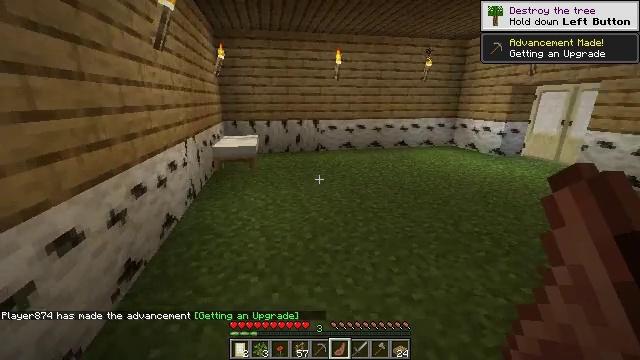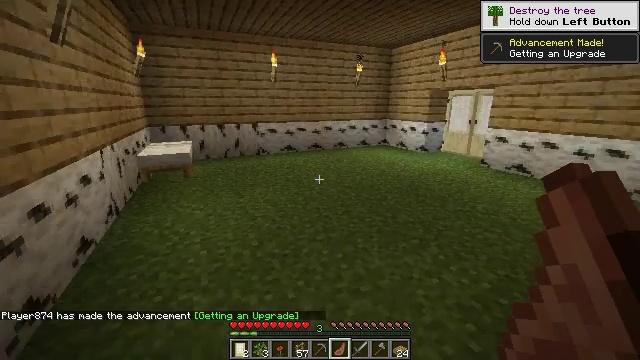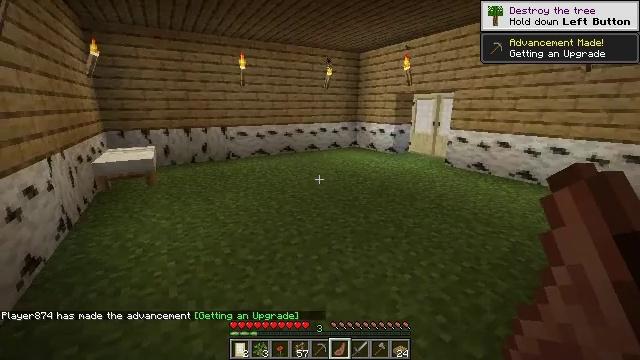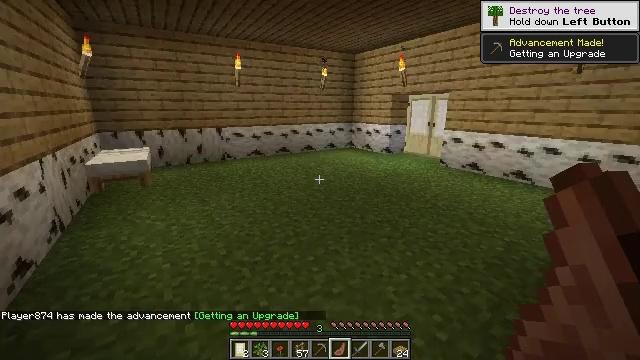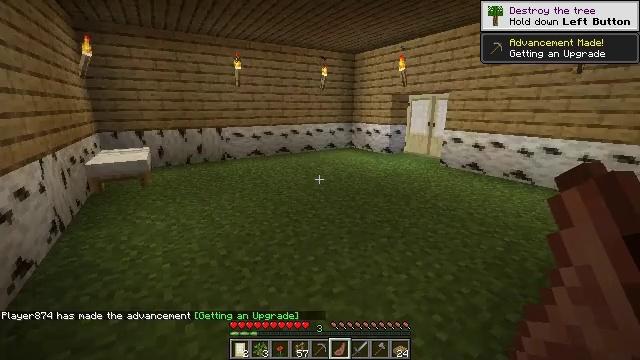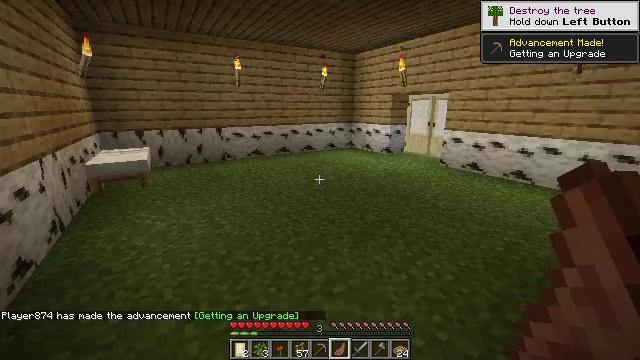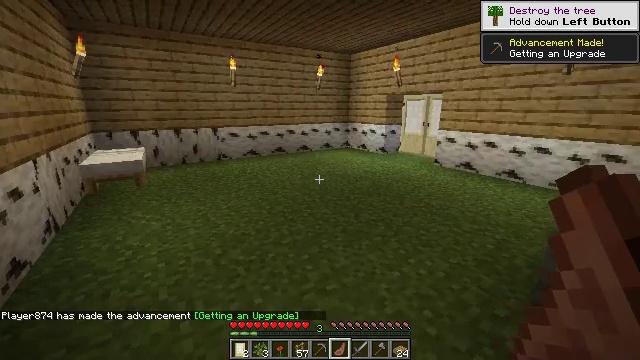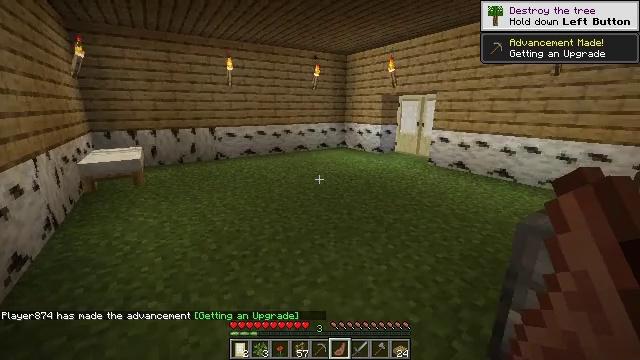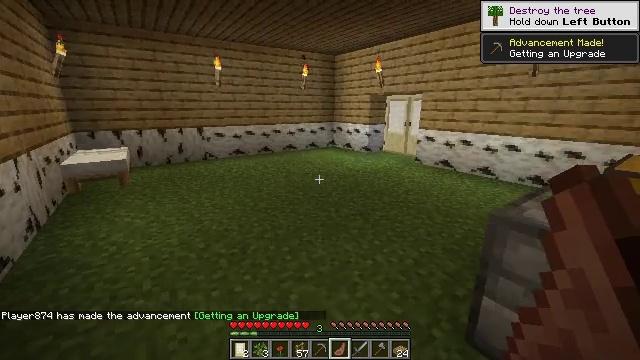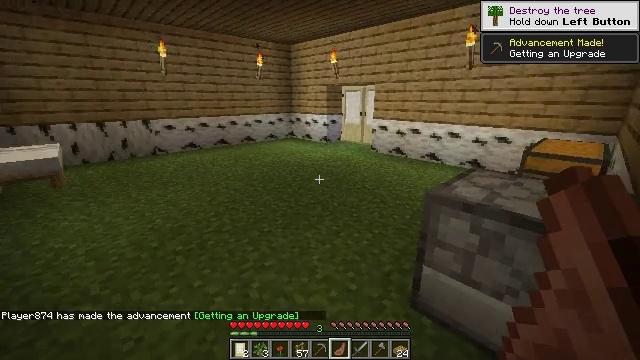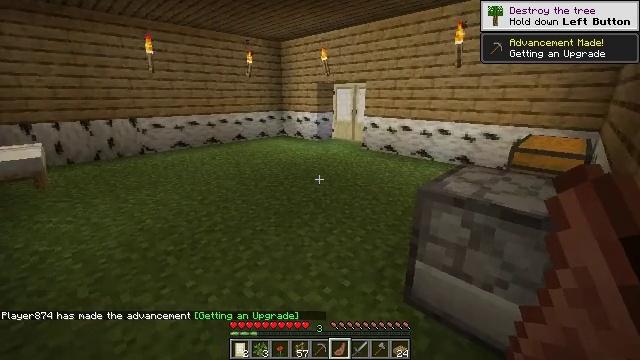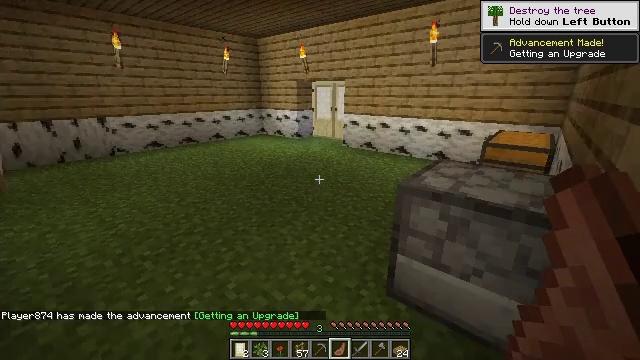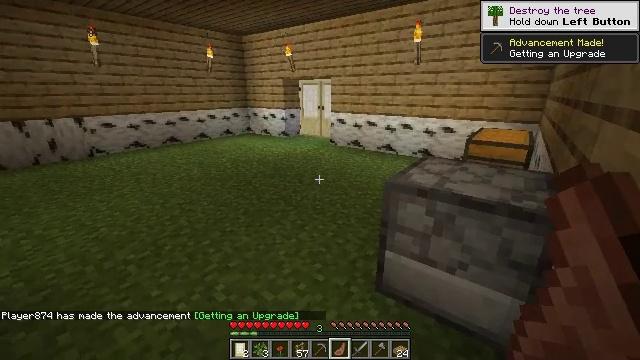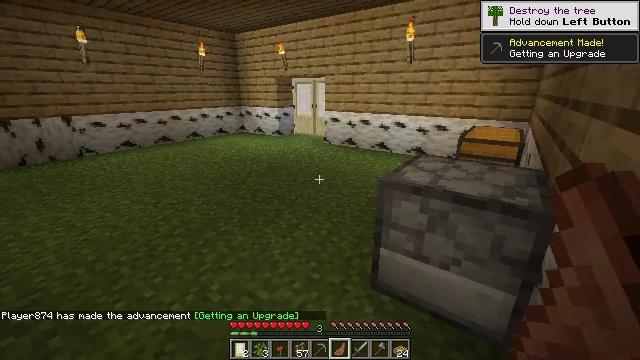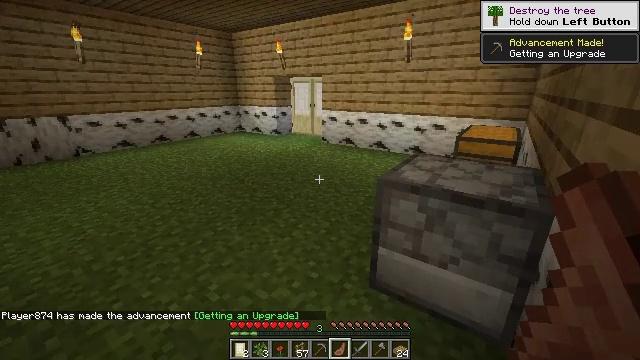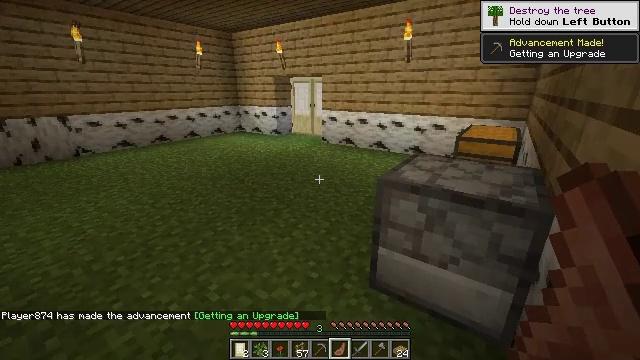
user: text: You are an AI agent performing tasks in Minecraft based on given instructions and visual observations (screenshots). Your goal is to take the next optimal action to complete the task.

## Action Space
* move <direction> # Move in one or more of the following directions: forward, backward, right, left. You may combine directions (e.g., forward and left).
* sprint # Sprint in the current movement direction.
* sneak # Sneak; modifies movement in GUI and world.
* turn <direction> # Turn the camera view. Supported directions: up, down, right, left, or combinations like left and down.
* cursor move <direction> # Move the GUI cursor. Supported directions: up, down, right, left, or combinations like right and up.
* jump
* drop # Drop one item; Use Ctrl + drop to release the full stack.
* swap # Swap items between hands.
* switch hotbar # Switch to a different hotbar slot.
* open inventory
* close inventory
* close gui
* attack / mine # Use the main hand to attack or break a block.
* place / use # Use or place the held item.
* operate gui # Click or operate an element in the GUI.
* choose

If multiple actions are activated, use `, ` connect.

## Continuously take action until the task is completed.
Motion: motion action
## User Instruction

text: Gather grass by holding the left mouse button.
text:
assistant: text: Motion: turn right
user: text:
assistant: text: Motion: turn right
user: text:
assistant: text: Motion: no_op
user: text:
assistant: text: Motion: no_op
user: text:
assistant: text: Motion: no_op
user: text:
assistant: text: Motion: move back
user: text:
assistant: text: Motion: move back
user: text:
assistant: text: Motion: move back, turn right
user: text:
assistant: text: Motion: turn right and down
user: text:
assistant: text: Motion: turn right
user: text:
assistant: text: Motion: turn right
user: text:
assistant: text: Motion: turn right
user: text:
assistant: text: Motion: turn right
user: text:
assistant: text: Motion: no_op
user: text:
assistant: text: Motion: no_op
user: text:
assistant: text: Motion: no_op
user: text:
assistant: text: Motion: no_op
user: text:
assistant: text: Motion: no_op
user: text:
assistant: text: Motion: no_op
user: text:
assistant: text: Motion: no_op
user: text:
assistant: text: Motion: no_op
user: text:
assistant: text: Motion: no_op
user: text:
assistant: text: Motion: no_op
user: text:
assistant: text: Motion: no_op
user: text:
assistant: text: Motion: no_op
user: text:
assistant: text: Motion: no_op
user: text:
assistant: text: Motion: no_op
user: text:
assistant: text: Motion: no_op
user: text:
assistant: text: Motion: no_op
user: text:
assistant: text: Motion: no_op